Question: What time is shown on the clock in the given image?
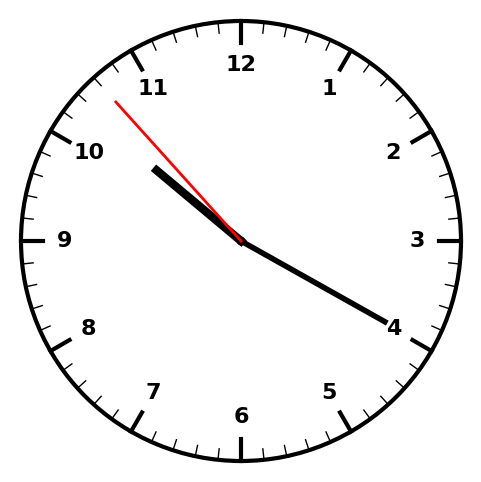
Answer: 10:19:53